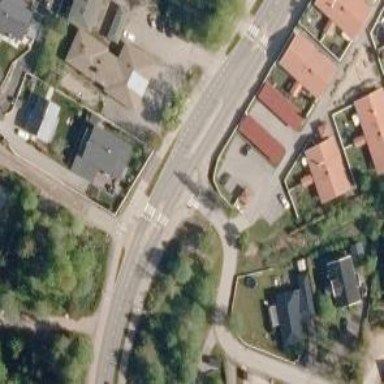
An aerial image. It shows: Road with "give way" sign.